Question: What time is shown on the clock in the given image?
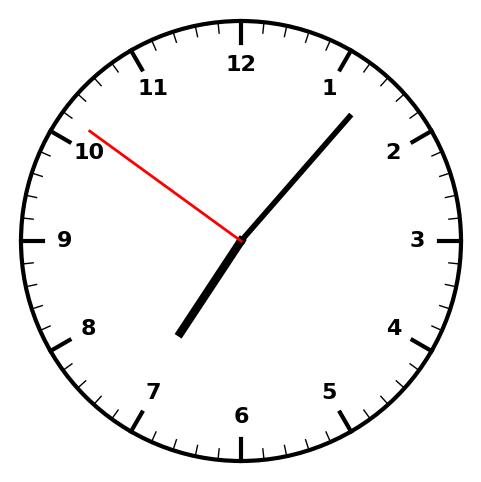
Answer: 07:06:51